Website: macys
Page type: customer-info-address
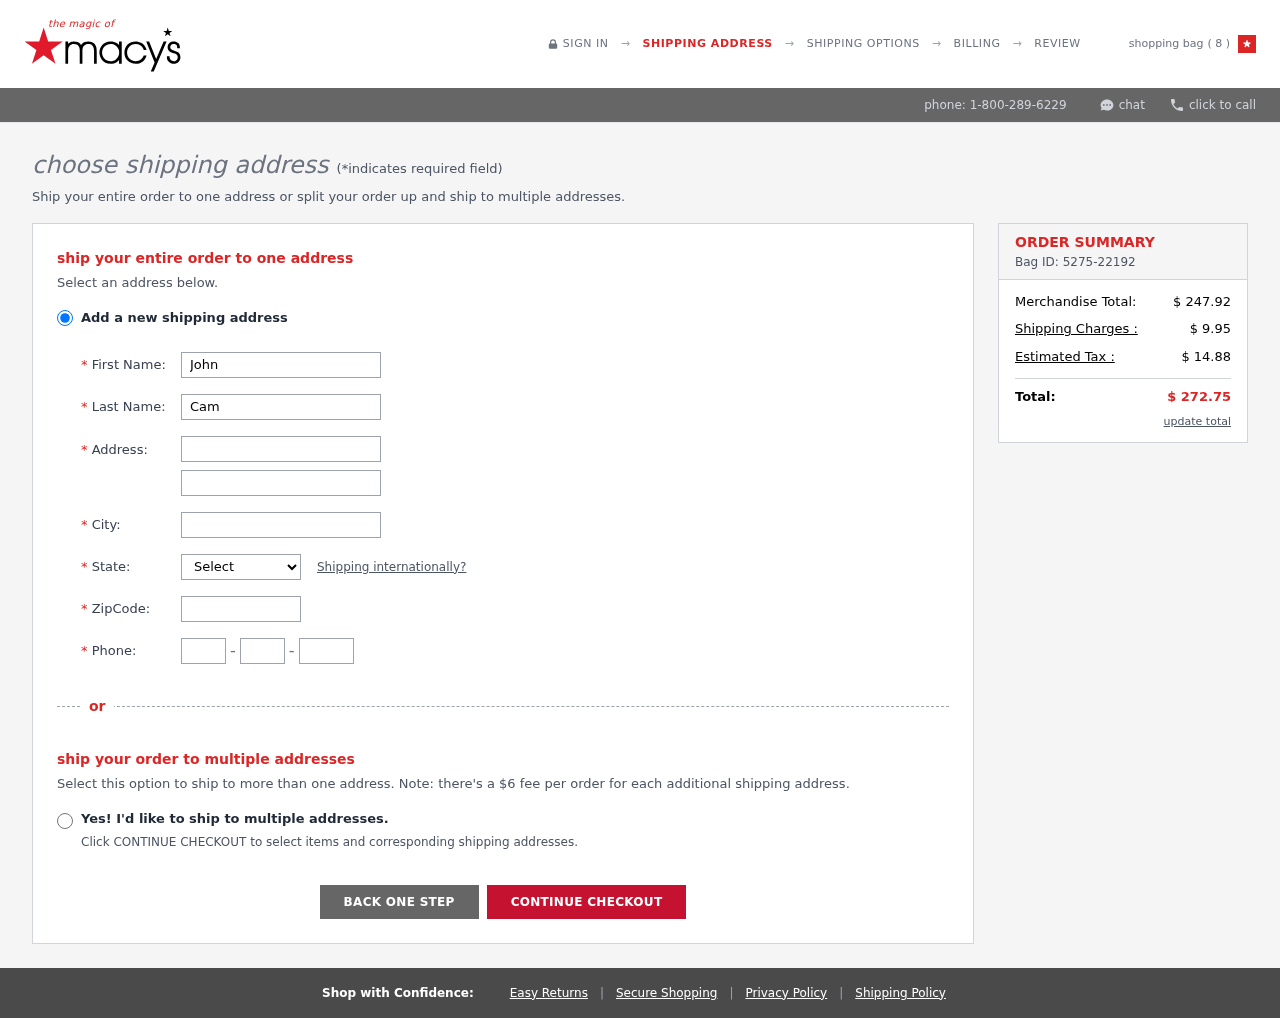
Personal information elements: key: PII_CITY
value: New Lisafurt
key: PII_FIRSTNAME
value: John
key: PII_LASTNAME
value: Camacho
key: PII_PHONE_AREA
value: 984
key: PII_PHONE_PREFIX
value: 376
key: PII_PHONE_SUFFIX
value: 4803
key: PII_POSTCODE
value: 38554
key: PII_STATE_ABBR
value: MI
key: PII_STREET
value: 123 Stanley Meadow
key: PII_STREET2
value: Suite 357
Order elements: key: ORDER_NUM_ITEMS
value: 8
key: ORDER_ID
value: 5275-22192
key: ORDER_SUBTOTAL
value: $ 247.92
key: ORDER_SHIPPING_COST
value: $ 9.95
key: ORDER_TAX
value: $ 14.88
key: ORDER_TOTAL
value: $ 272.75